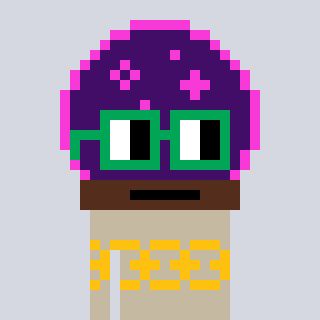
a pixel art character with square green glasses, a crystalball-shaped head and a bege-colored body on a cool background